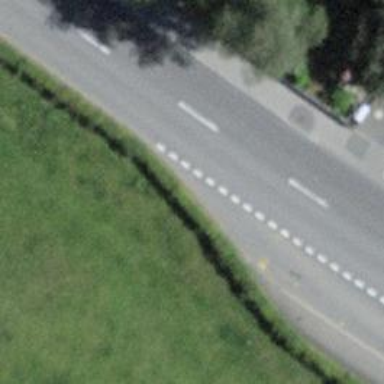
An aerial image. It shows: Hedge barrier.